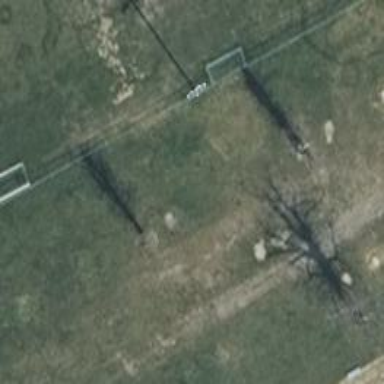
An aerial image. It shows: Soccer field.